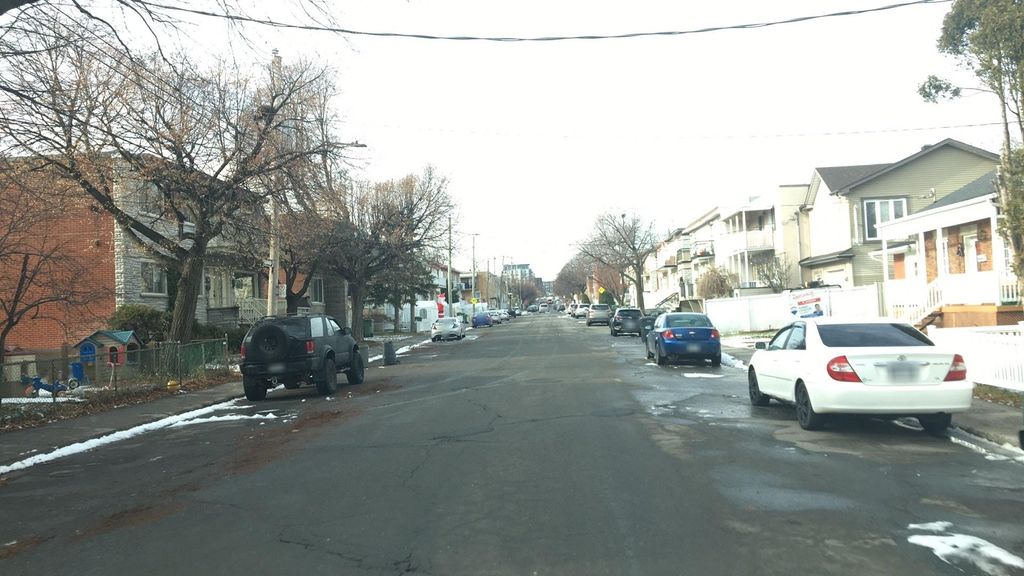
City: montreal